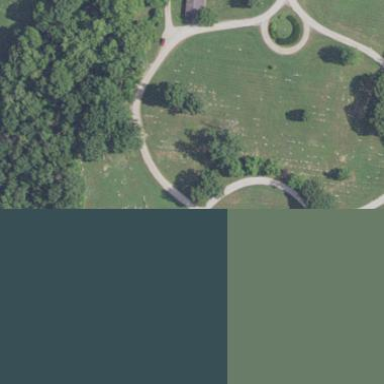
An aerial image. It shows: Cemetery.